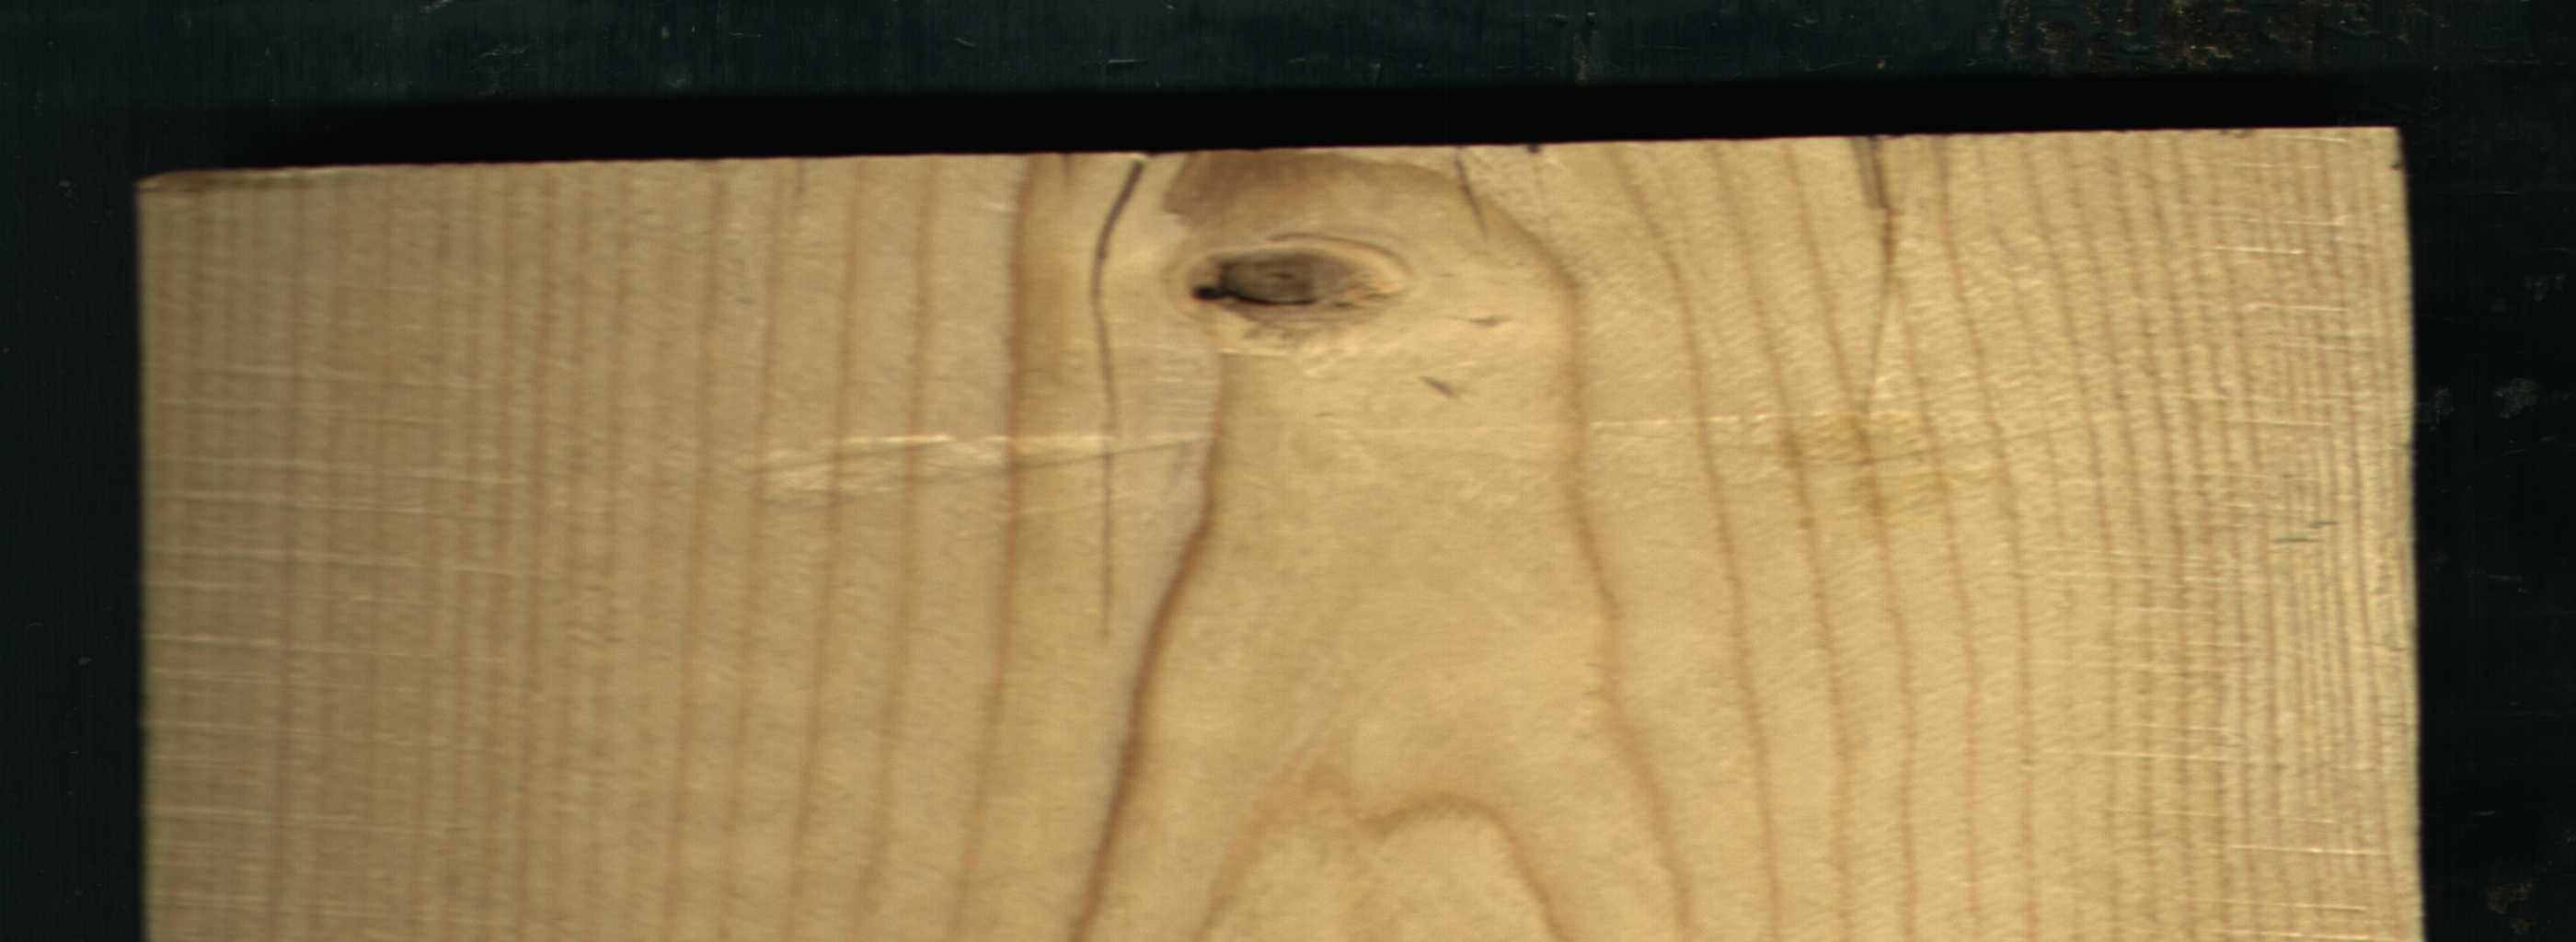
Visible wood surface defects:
Crack
Dead_Knot